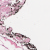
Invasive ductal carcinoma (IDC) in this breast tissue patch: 0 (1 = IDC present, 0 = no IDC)